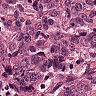
Metastatic tissue present: yes